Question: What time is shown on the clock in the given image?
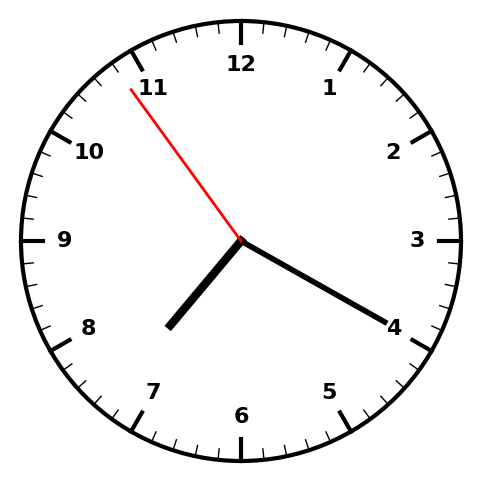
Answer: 07:19:54